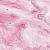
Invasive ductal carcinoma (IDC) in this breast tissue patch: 0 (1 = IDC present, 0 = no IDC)